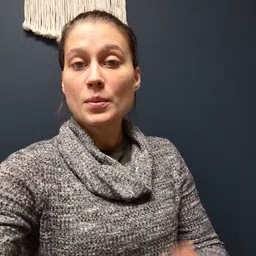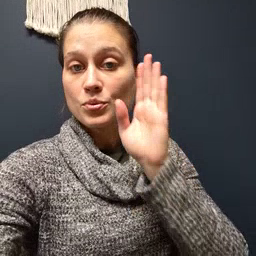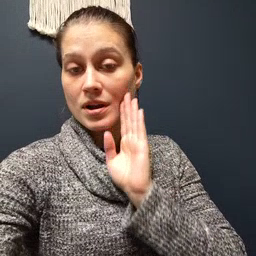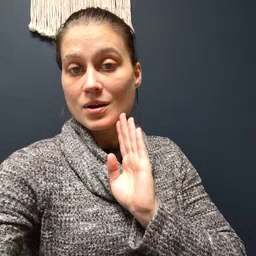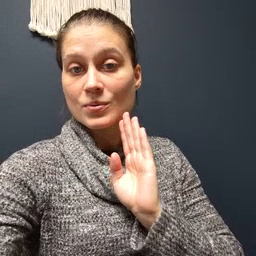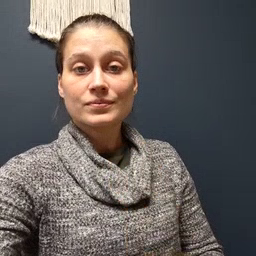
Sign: brown